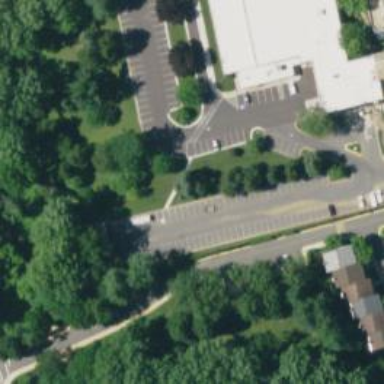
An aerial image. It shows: Asphalt footpath with unmarked crossing.